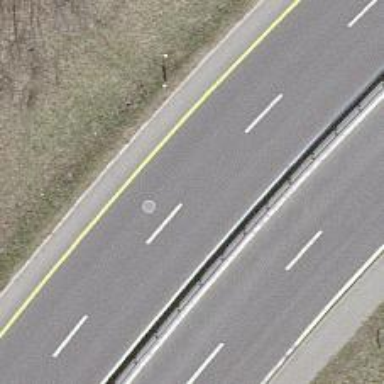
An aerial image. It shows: Primary highway with designated cycle lane.